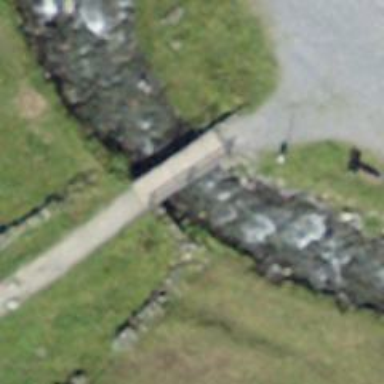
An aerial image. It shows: Path leading to bridge.